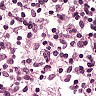
Metastatic tissue present: no